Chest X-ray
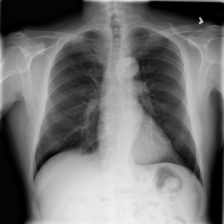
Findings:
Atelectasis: negative
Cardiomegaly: negative
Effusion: negative
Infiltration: negative
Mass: negative
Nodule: negative
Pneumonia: negative
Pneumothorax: negative
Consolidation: negative
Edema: negative
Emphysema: negative
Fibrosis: negative
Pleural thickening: negative
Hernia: negative